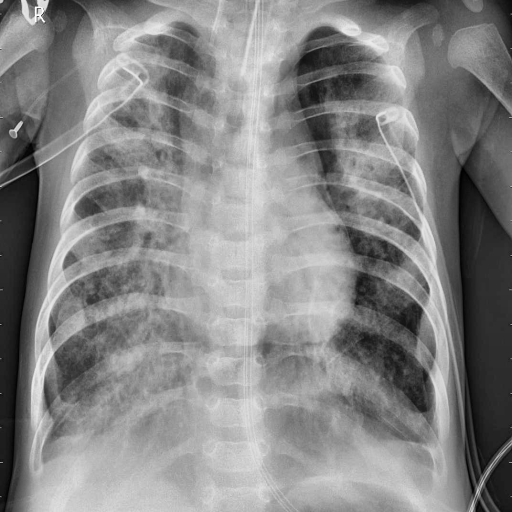
Finding: PNEUMONIA